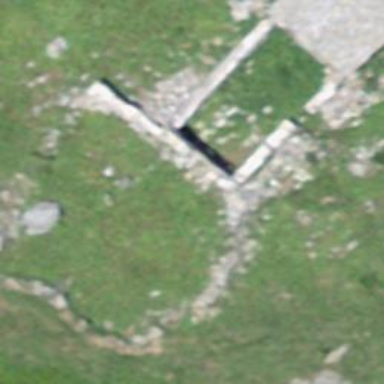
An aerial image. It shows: Wall barrier.